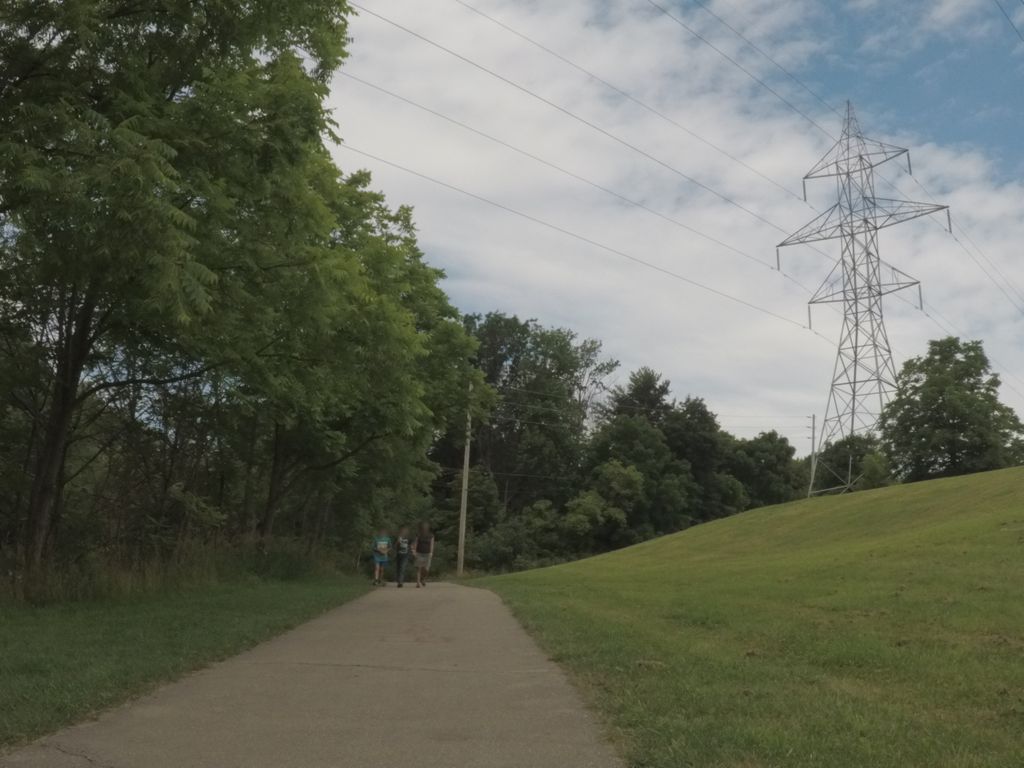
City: toronto